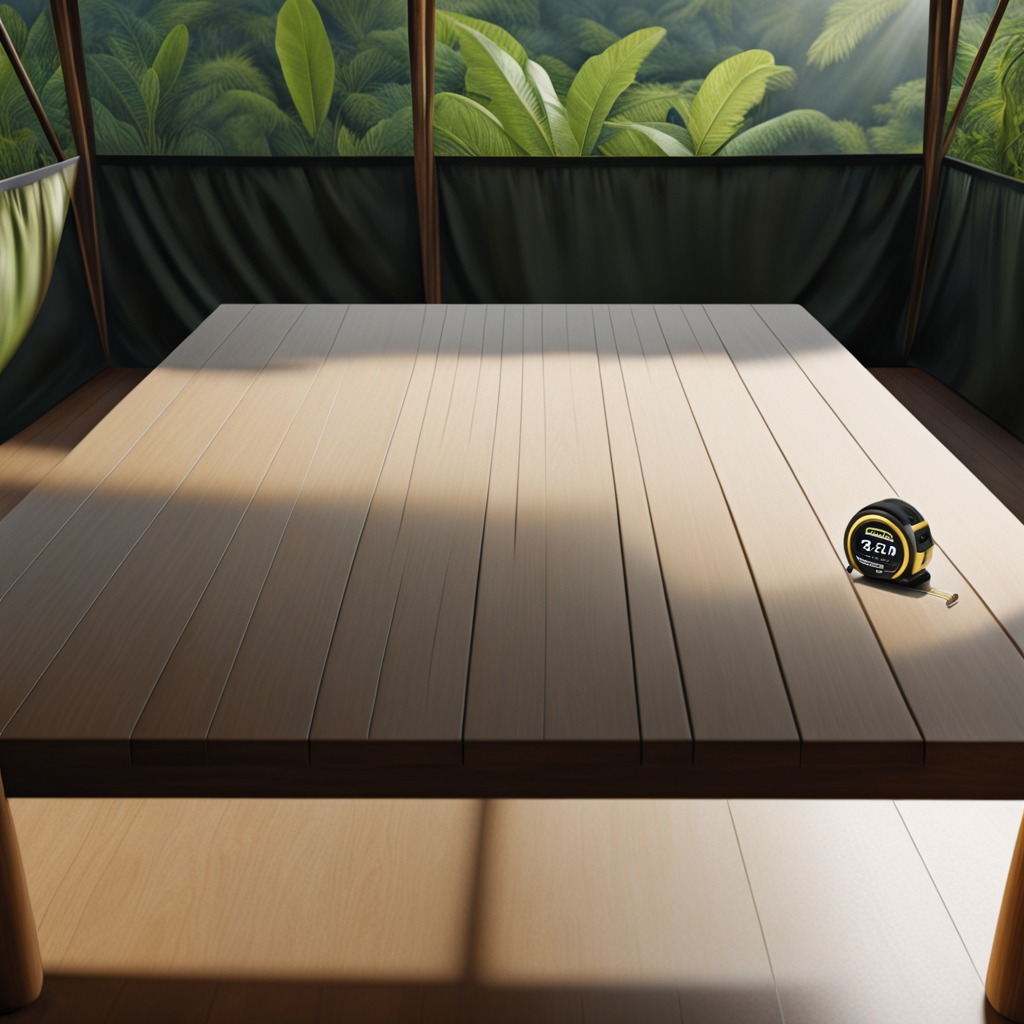
A measuring tape is lying on the wooden table.